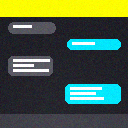
Screen state: on